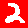
Digit: 2